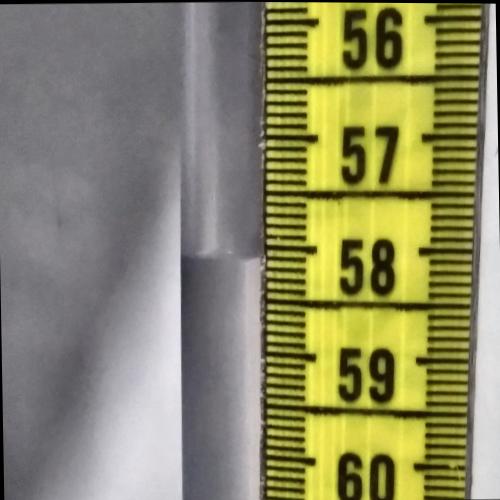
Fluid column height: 58.1 cm